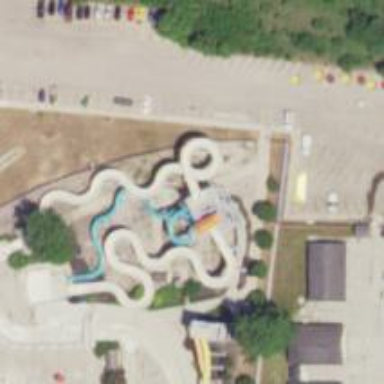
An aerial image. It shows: Water slide attraction.